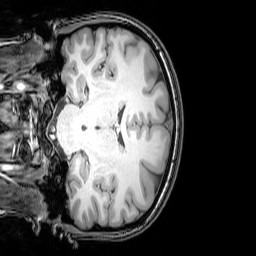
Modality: T1w
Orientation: coronal
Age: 22
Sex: female
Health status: healthy
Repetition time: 0.081 s
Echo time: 0.037 s